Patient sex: M
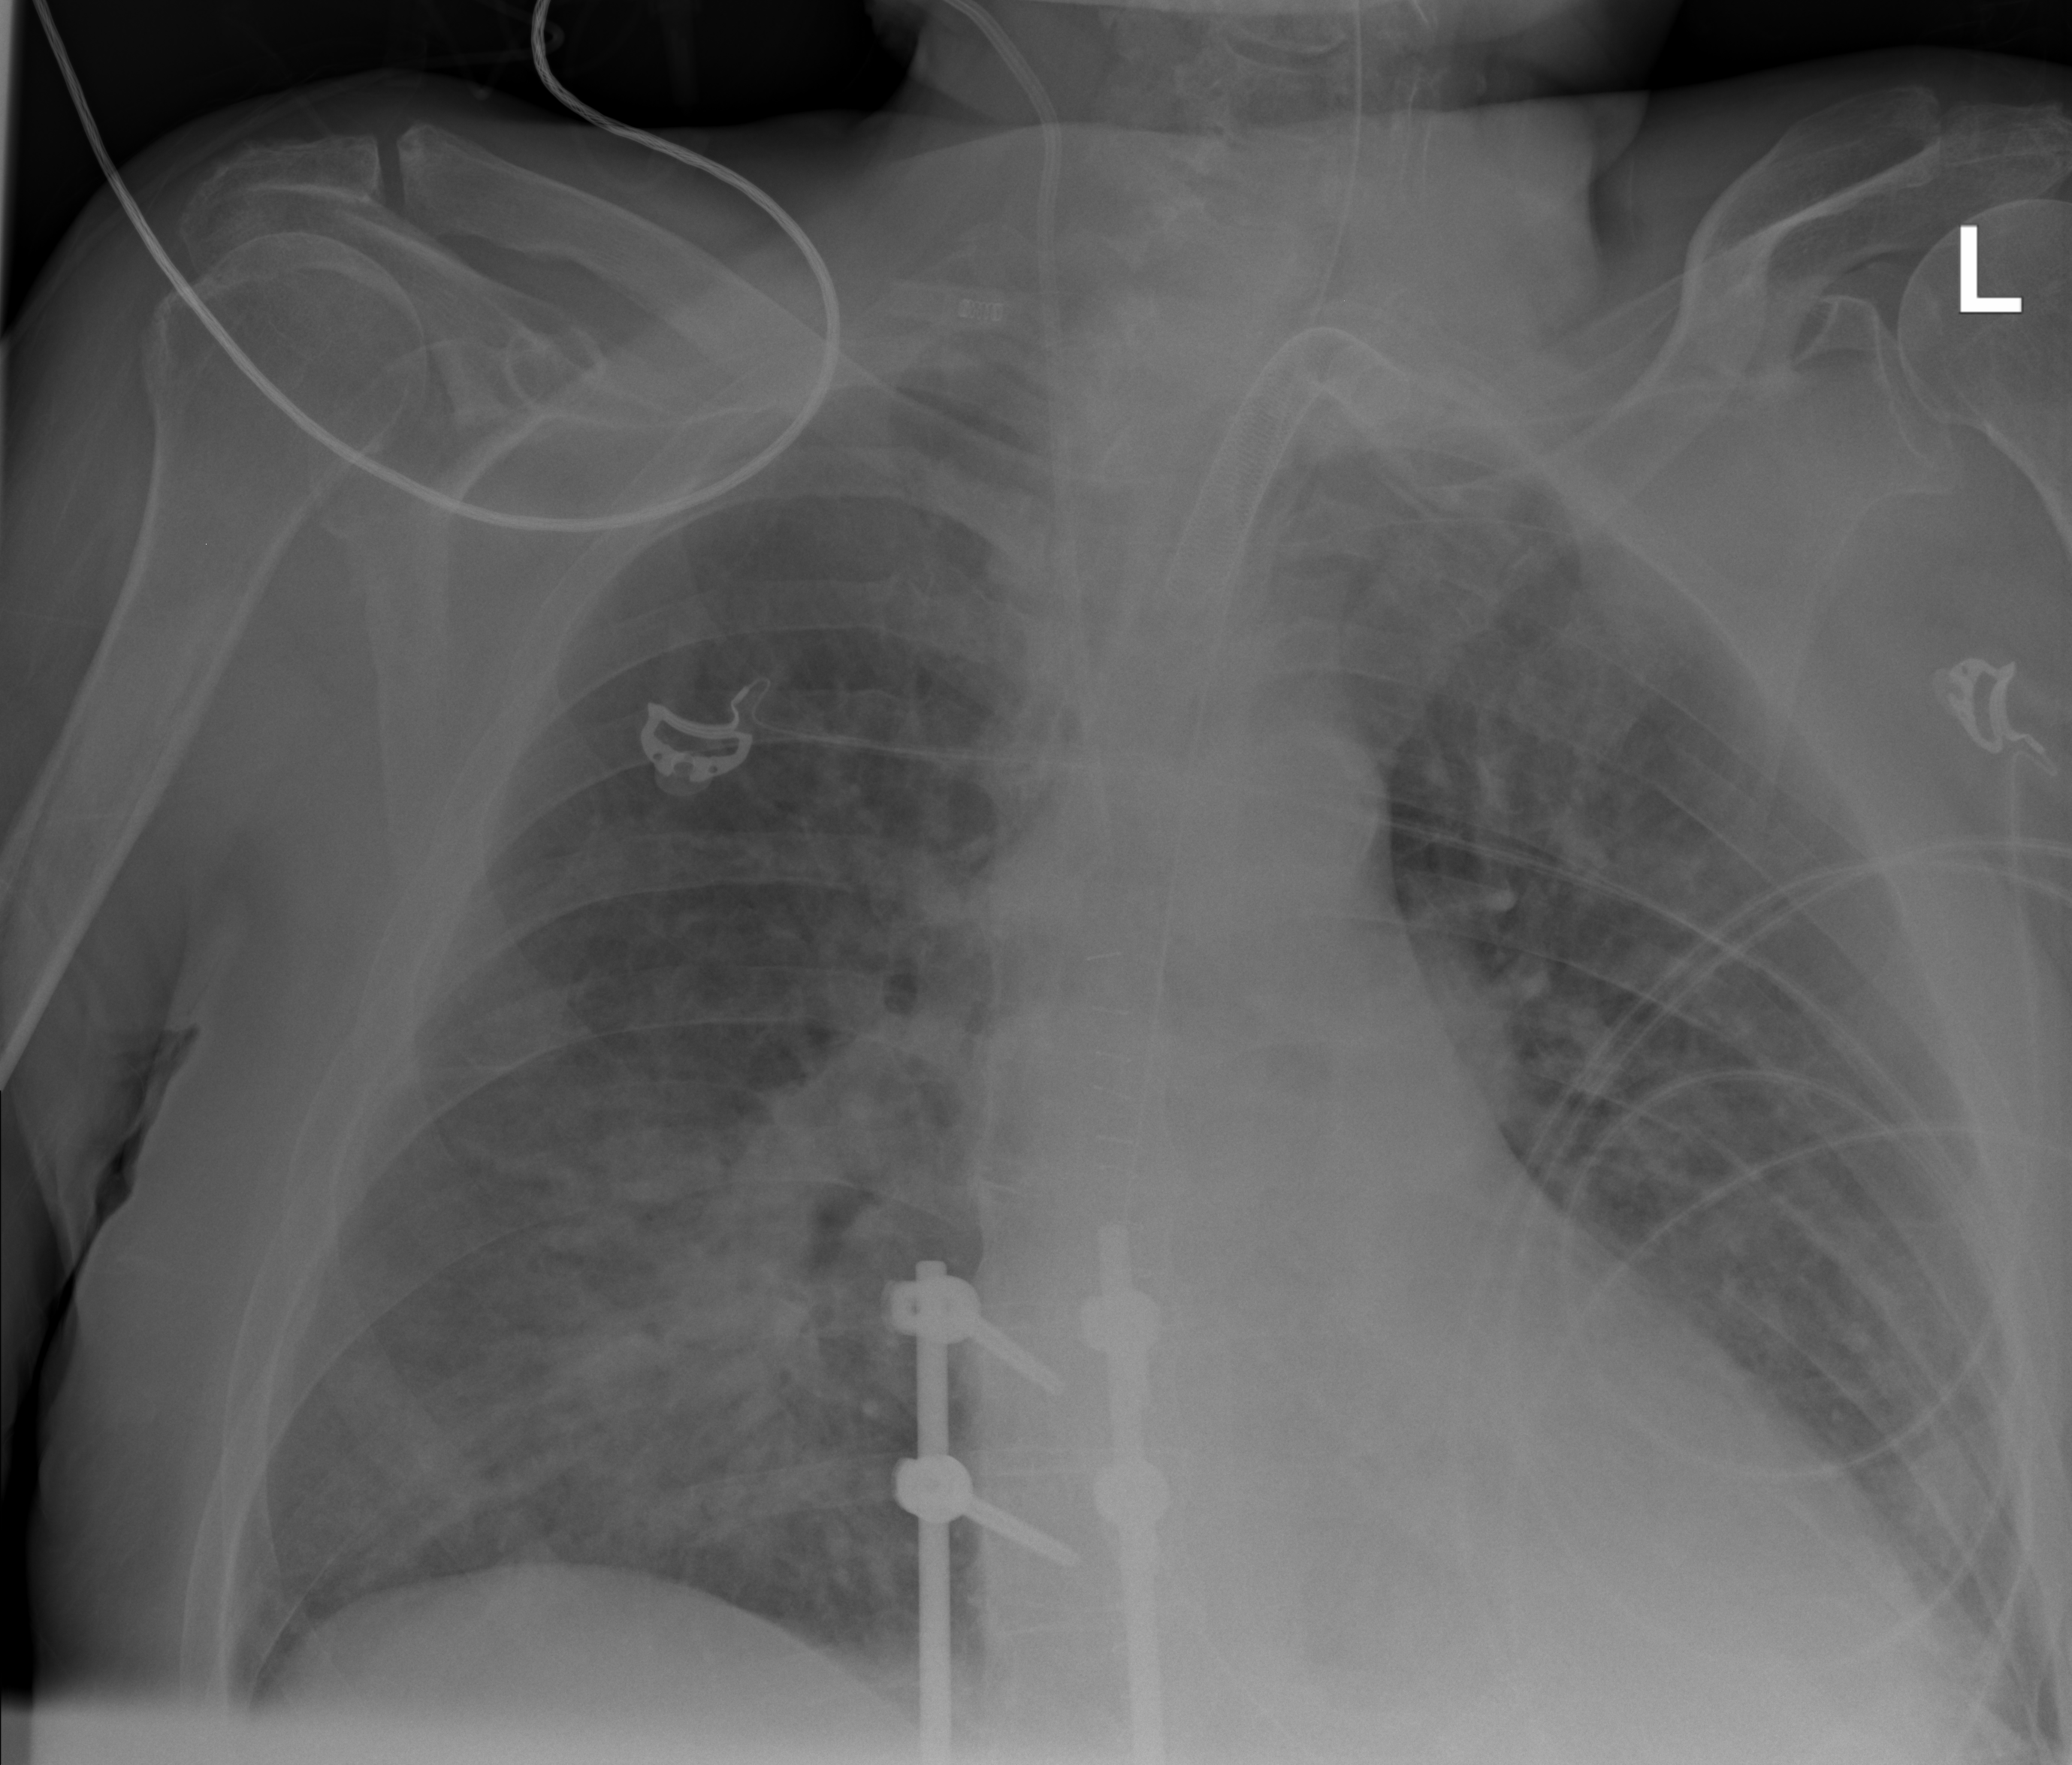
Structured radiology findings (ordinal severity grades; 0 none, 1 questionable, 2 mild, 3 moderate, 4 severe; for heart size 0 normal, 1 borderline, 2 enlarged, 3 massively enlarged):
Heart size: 2
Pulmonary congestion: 2
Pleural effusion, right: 2
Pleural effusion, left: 2
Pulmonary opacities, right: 2
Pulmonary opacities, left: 2
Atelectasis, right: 2
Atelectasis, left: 2